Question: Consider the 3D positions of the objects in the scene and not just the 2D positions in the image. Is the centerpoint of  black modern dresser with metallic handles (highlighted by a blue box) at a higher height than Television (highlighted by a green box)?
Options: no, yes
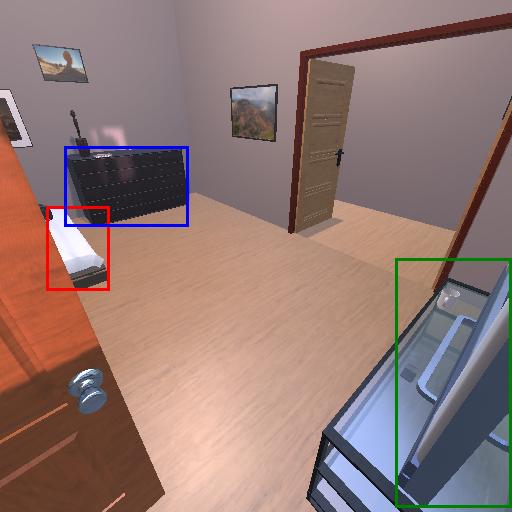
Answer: no